Field crop: tomato
Growth stage: 1
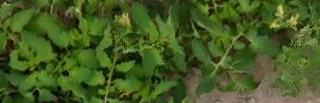
Species: tomato